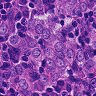
Metastatic tissue present: yes